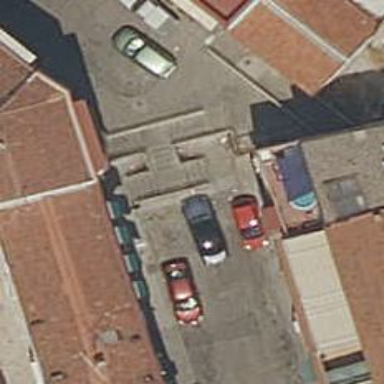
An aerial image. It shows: Set of steps on the road.